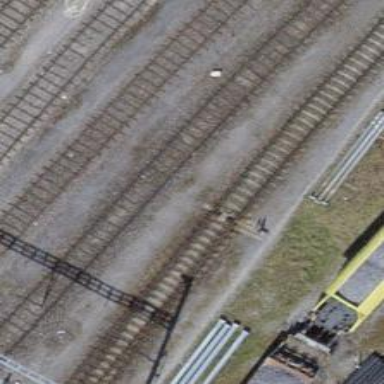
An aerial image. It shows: Railway switch.